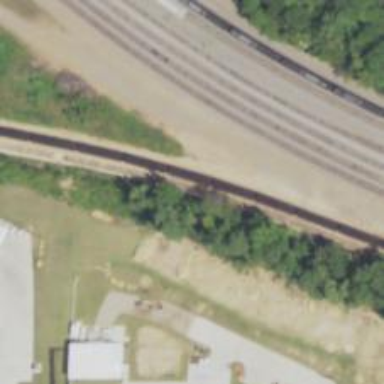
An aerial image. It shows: Railway siding for service.